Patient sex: F
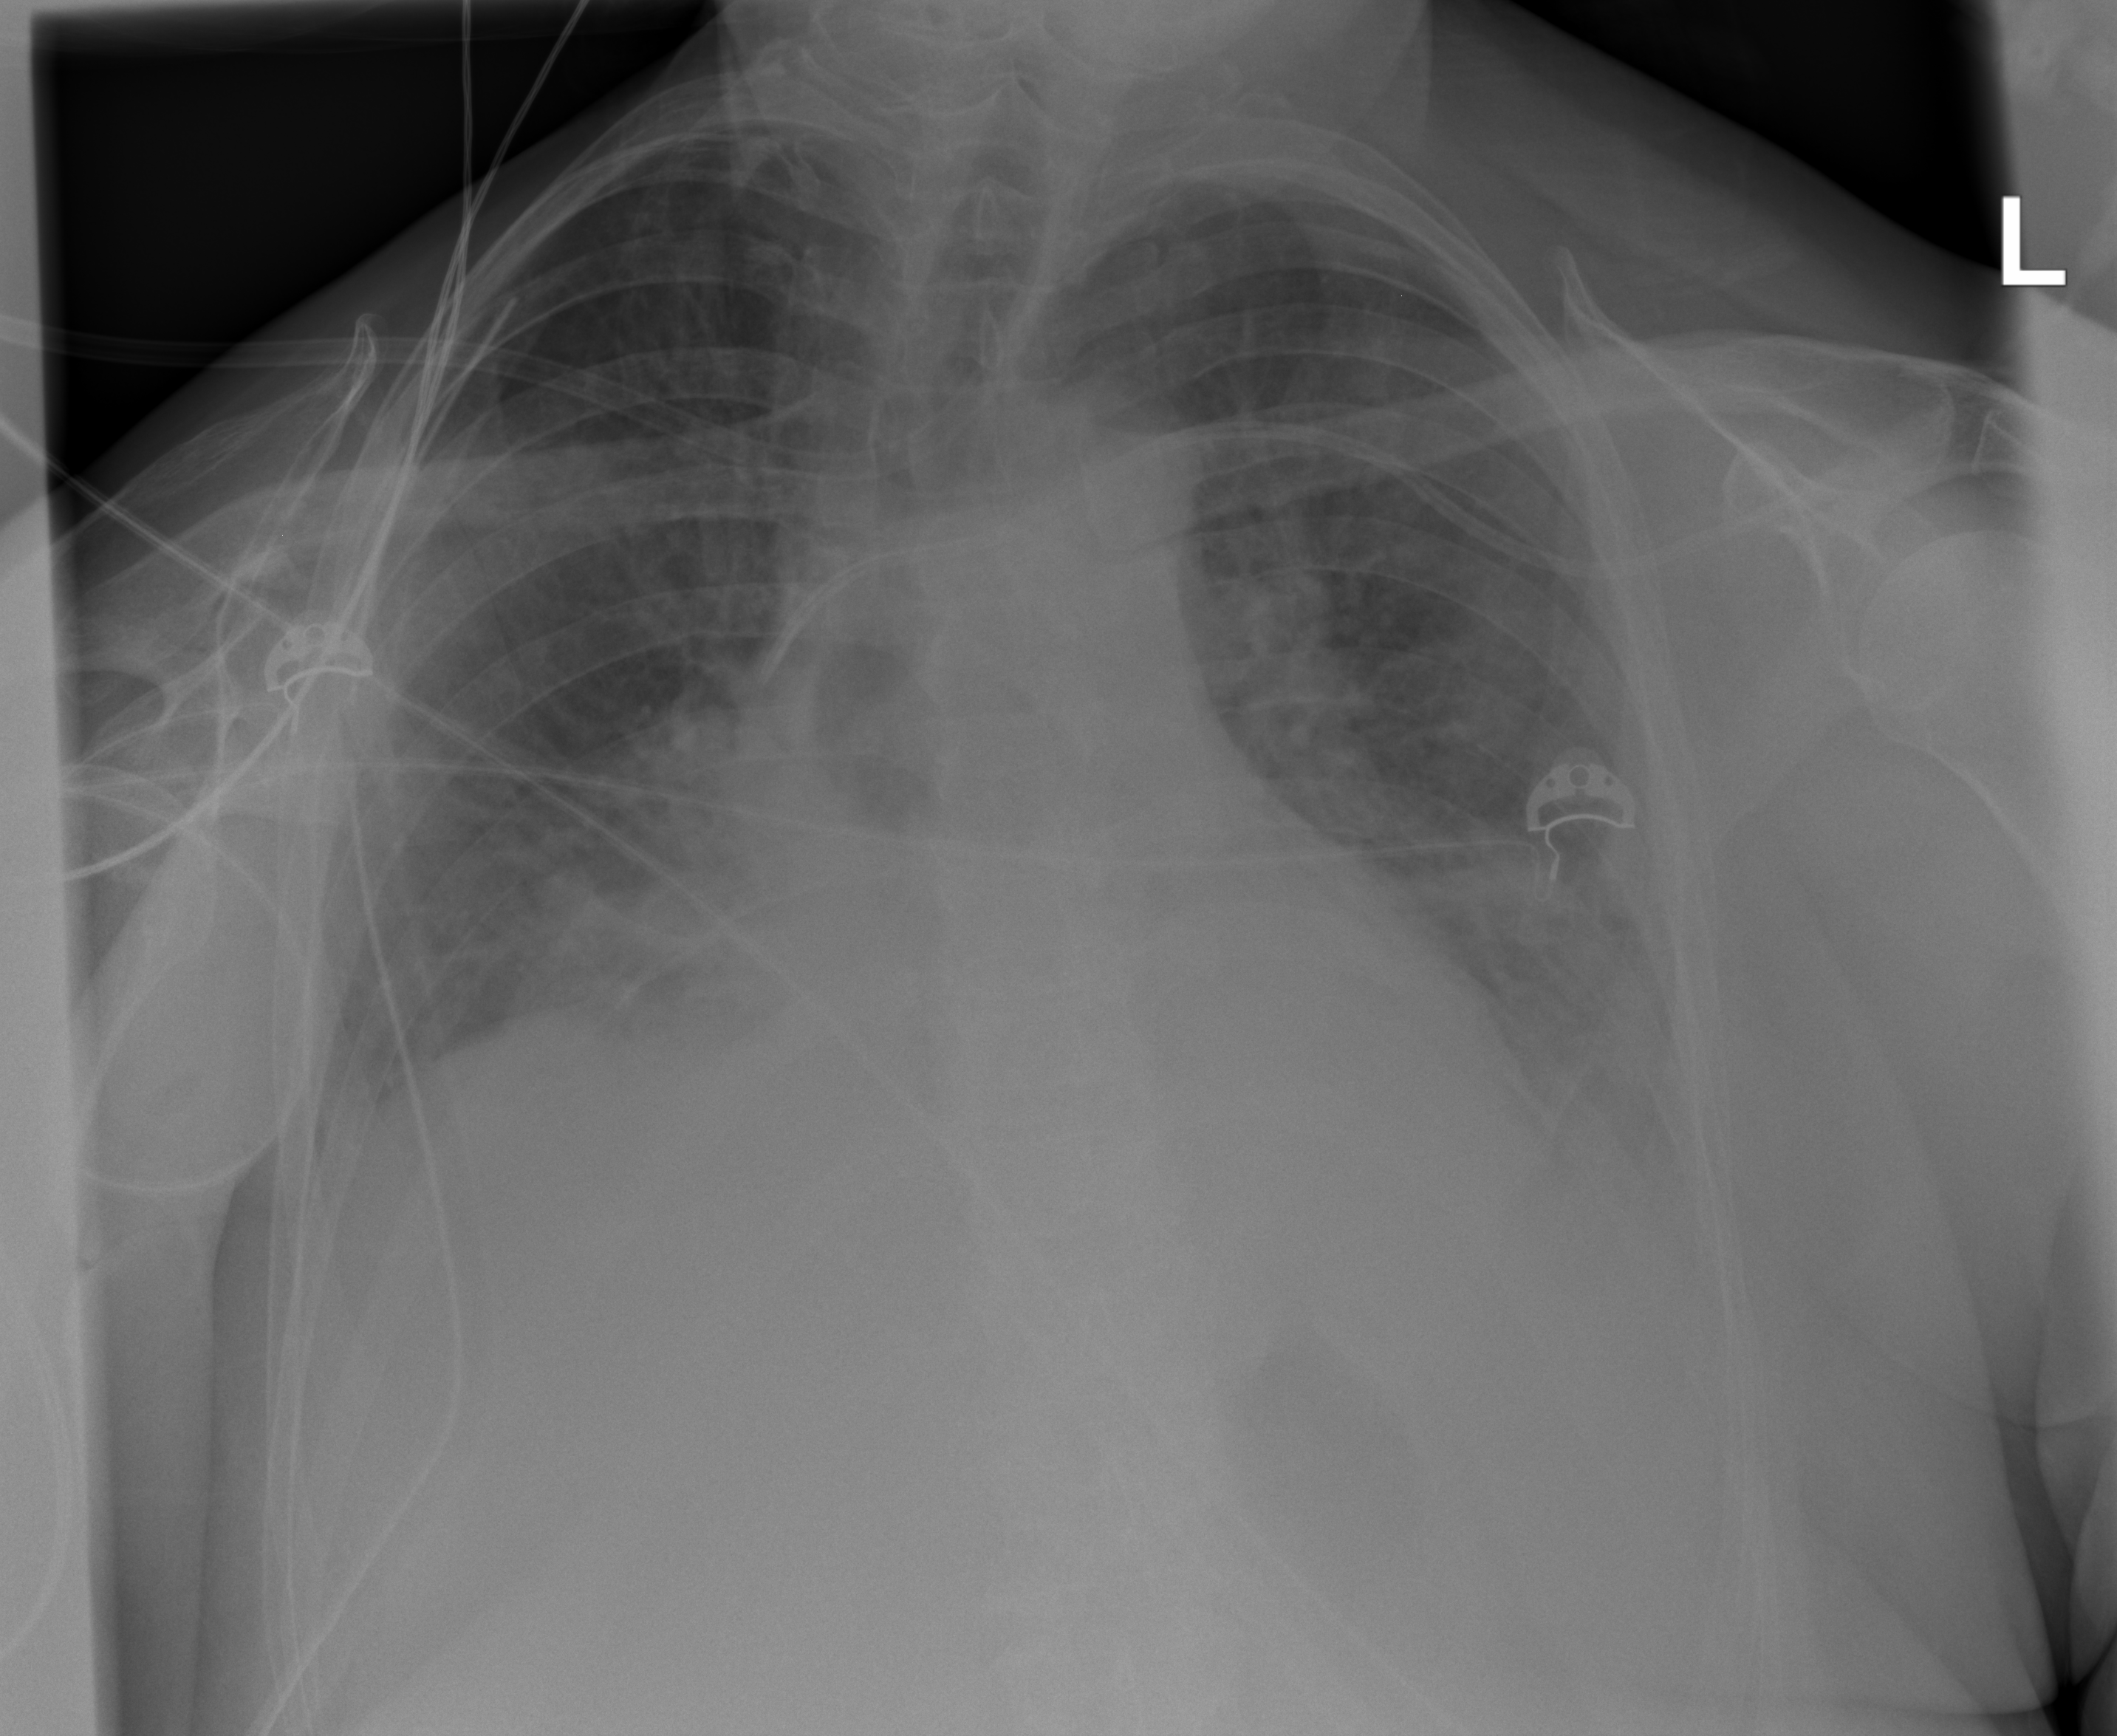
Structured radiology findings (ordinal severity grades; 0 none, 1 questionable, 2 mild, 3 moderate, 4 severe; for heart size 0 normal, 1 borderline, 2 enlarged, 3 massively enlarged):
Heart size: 2
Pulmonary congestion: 0
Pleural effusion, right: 2
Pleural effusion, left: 2
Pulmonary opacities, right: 2
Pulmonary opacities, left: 2
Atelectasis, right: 2
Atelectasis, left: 2